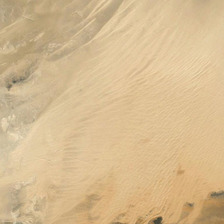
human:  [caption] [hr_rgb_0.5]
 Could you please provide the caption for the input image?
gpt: it is a large piece of yellow desert .

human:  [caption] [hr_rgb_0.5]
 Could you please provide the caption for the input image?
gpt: the desert is so dry that few plants can be seen .

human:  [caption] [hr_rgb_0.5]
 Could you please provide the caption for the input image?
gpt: the desert is so dry that few plants can be seen .

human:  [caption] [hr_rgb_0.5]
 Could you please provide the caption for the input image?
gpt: it is a large piece of yellow desert .

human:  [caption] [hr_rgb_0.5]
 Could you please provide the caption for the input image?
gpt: it is a large piece of yellow desert .